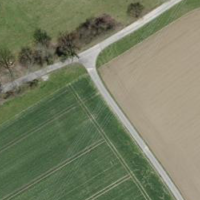
EUNIS habitat code: 52
Species observed at this site:
Prunus spinosa
Argynnis paphia
Quercus rubra